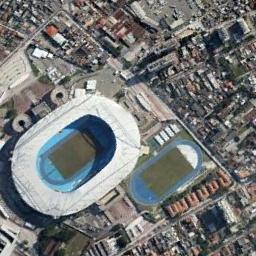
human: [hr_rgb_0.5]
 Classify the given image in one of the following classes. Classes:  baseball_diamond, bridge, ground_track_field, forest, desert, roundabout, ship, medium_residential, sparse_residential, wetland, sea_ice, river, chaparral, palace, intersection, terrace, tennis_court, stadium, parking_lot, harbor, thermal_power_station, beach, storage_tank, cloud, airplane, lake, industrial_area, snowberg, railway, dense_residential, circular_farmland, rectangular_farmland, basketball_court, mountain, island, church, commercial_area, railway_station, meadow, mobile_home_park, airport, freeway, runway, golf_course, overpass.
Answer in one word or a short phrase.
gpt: stadium